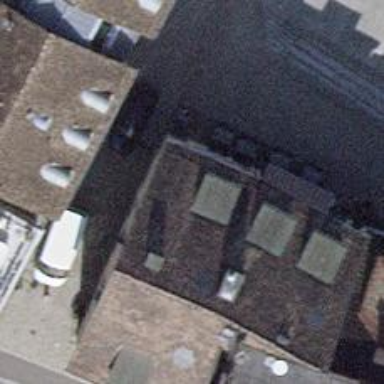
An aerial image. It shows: Bar.